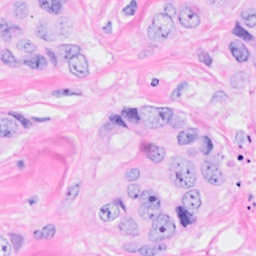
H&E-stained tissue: Breast